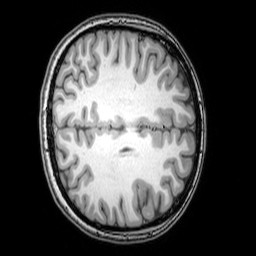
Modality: T1w
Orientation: axial
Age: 20
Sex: female
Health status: healthy
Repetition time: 0.081 s
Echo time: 0.037 s